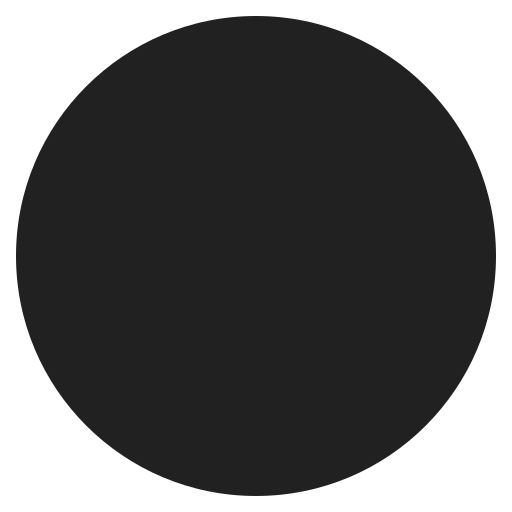
black circle high contrast